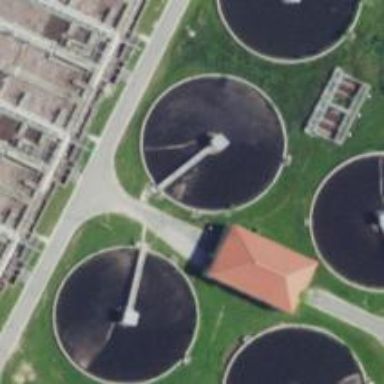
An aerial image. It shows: Body of wastewater.